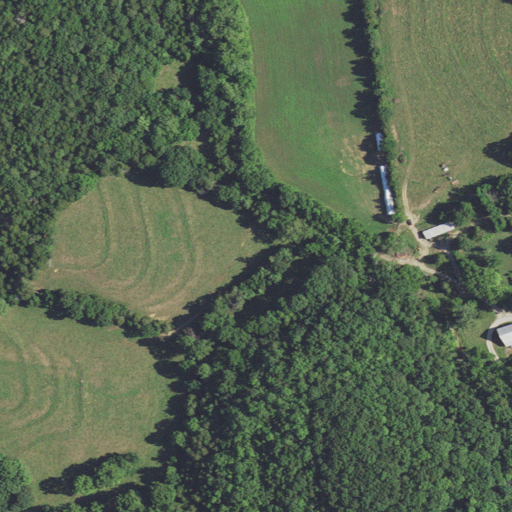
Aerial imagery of valley in Missouri named Bald Creek Hollow containing pasture, deciduous forest, mixed forest, evergreen forest, low intensity development, open development, and medium intensity development